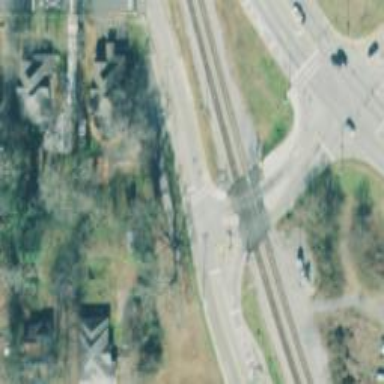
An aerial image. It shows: Railway crossing with lights and diagonal stripes.